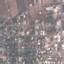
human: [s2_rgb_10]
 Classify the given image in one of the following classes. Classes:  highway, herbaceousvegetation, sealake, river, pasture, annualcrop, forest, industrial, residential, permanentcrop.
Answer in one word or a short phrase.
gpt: Residential